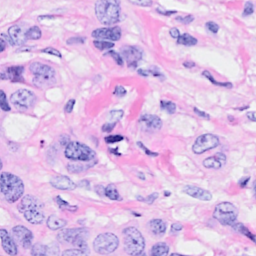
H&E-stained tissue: Breast